Question: currently I'm trying to make a chart with WPF chart toolkit,
the requirement is that Y-axis should show as the image below:

which describes
*0~84 is Level D
*85~99 is Level B
...
I'm not sure whether chart toolkit can make this type of Y-axis scale.
I'll try to put TextBox controls directly into the canvas for "Level *" label if above is not supported by the chart toolkit, still I have problem how can I show only 85, 100, 115 as scale of Y axis.
Any help would be appreciated. Thanks.
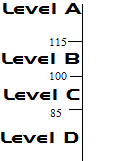
Answer: You can try to use a Converter for the axis label of your chart. Something like this:
XAML
'''
<chartingToolkit:Chart Name="chart1" >
<chartingToolkit:Chart.Resources>
<HideConverter x:Key="HideConverter1" />
</chartingToolkit:Chart.Resources>
<chartingToolkit:Chart.Axes>
<chartingToolkit:LinearAxis Orientation="Y" ShowGridLines="False" Interval="5" Minimum="0" Maximum="150" >
<chartingToolkit:LinearAxis.AxisLabelStyle>
<Style TargetType="chartingToolkit:AxisLabel">
<Setter Property="Template">
<Setter.Value>
<ControlTemplate TargetType="chartingToolkit:AxisLabel">
<TextBlock DataContext="{TemplateBinding FormattedContent}" Text="{Binding Converter={StaticResource HideConverter1}}" />
</ControlTemplate>
</Setter.Value>
</Setter>
</Style>
</chartingToolkit:LinearAxis.AxisLabelStyle>
</chartingToolkit:LinearAxis>
</chartingToolkit:Chart.Axes>
</chartingToolkit:Chart>
'''
and in your codebehind the converter is
'''
public class HideConverter : IValueConverter
{
public object Convert(object value, Type targetType, object parameter, System.Globalization.CultureInfo culture)
{
// value is the current tick on the Y axis
int x = int.Parse(value.ToString());
switch (x)
{
case 85:
case 100:
case 115:
return value;
case 40: // I set 40 to be in the middle between 0 and 85
return "Level D";
case 90:
return "Level C";
case 110:
return "Level B";
case 130:
return "Level A";
default:
return null;;
}
return null;
}
public object ConvertBack(object value, Type targetType, object parameter, System.Globalization.CultureInfo culture)
{
throw new NotImplementedException();
}
}
'''
HTH